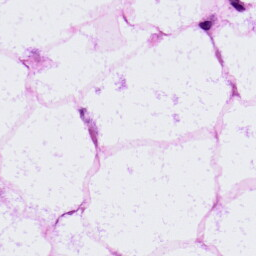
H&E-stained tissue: LymphNode